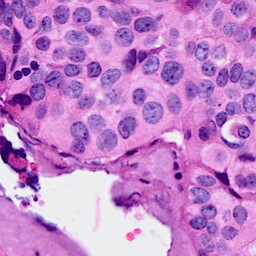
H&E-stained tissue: Breast